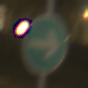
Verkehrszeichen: VorgeschriebeneFahrtrichtungHierRechts
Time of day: Night
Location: Outdoor (Urban)
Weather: Overcast
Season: NotSpecified
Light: Artificial